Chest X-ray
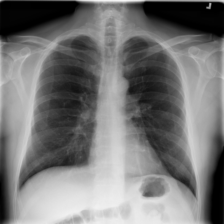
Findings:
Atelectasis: negative
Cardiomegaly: negative
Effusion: negative
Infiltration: negative
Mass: negative
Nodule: negative
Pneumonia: negative
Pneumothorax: negative
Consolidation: negative
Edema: negative
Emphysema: negative
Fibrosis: negative
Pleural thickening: negative
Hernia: negative